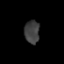
Tissue: prostate
Cell type: T cells
Senescence score: 0.8384
Nuclear area (px): 341
Mean DAPI intensity: 61.883